Question: What is the most elegant (ie. non-hacky) way to properly align a group of checkboxes, one or more of which have associated text inputs? Whatever I have tried, I end up with (i) unevenly spaced checkboxes, or (ii) misaligned checkboxes, or (iii) misaligned labels, or (iv) misaligned text boxes.
Since the use case of:
What is your favourite food?
(a) Apple
(b) Banana
(c) Carrot
(d) Other: _______
is surely very common, I wonder whether anyone has found a way to do this with Bootstrap standard classes, before I start forcing my own classes into the code.
Here is the code I have now:
'''
<div class="form-group">
<label class="col-sm-2 control-label">
Favourite food
</label>
<div class="col-sm-10">
<div class="checkbox">
<label>
<fieldset class="form-inline">
<input type="checkbox"/>
Apple
</fieldset>
</label>
</div>
<div class="checkbox">
<label>
<fieldset class="form-inline">
<input type="checkbox"/>
Banana
</fieldset>
</label>
</div>
<div class="checkbox">
<label>
<fieldset class="form-inline">
<input type="checkbox"/>
Other <input type="email" placeholder="someone@somewhere.com" class="form-control"/>
</fieldset>
</label>
</div>
<div class="checkbox">
<label>
<fieldset class="form-inline">
<input type="checkbox"/> Any fruit from one of these colour groups: <a href="">Red, Green, Blue</a>
</fieldset>
</label>
</div>
</div>
</div>
'''
Screenshot attached showing output in Chrome:

The fourth checkbox is too far from the third, while the text and 'input type=text' on the third line are too low.
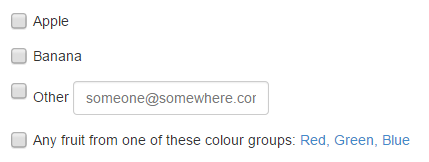
Answer: Yes, there is a simple bootstrap way, just change the code of the checkbox to this:
'''
<div class="checkbox">
<div class="form-inline">
<label>
<input type="checkbox"/>
Other
</label>
<input type="email" placeholder="someone@somewhere.com" class="form-control"/>
</div>
</div>
'''
<URL>